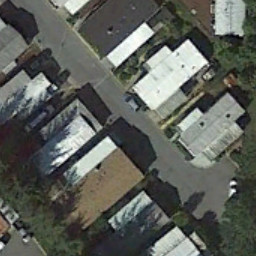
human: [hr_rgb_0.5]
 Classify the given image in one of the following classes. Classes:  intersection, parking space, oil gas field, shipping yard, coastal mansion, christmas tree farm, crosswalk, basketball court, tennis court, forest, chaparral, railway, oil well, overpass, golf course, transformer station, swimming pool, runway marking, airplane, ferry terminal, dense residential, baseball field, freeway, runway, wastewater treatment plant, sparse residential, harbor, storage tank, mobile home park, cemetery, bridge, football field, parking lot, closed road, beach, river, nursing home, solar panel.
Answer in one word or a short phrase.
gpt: mobile home park